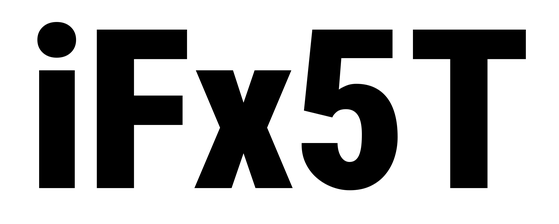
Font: Roboto_Condensed_Black